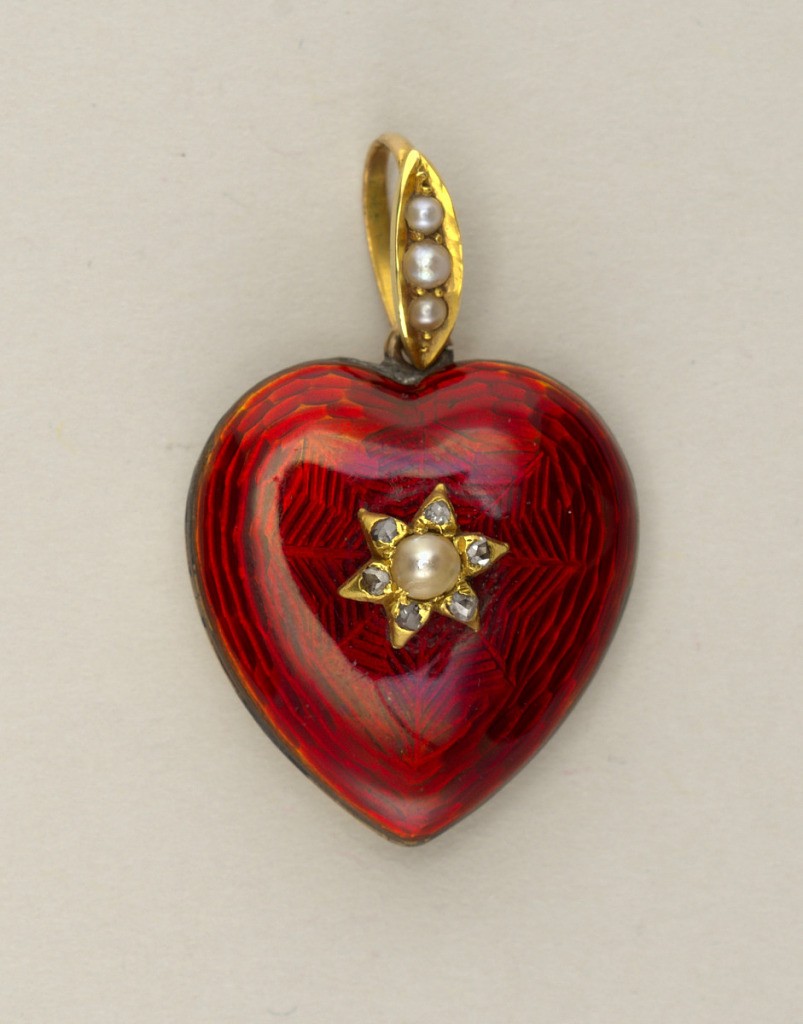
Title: Locket in the form of a heart
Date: ca. 1850
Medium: Gold, silver, enamel, pearls, diamonds
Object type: Pendant
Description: Heart-shaped, enameled red, with pearl and small diamonds at center; on back side a circular locket compartment; loop and ring with three pearlsat top.